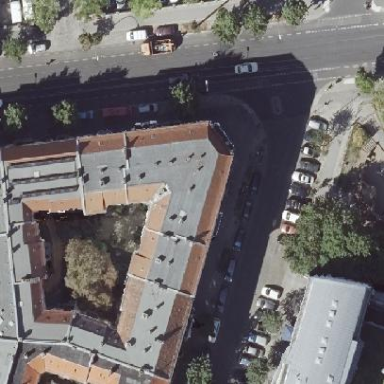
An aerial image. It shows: Apartment building with double saltbox roof shape.